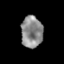
Tissue: lung
Cell type: Epithelial cells
Senescence score: 0.2136
Nuclear area (px): 670
Mean DAPI intensity: 138.679